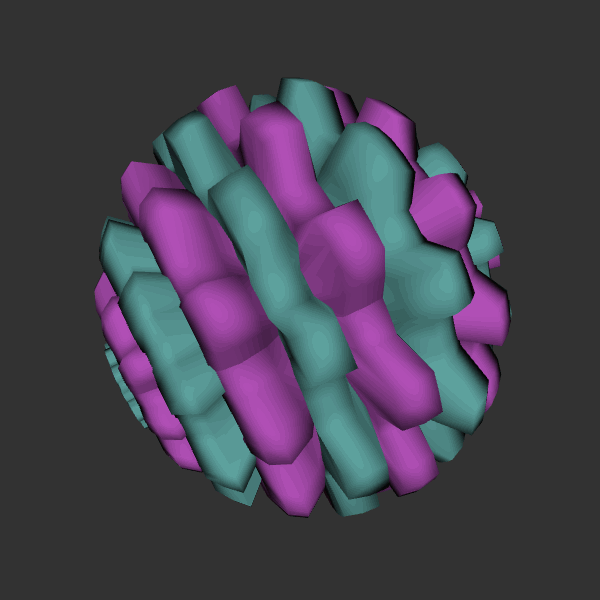
Background: dark